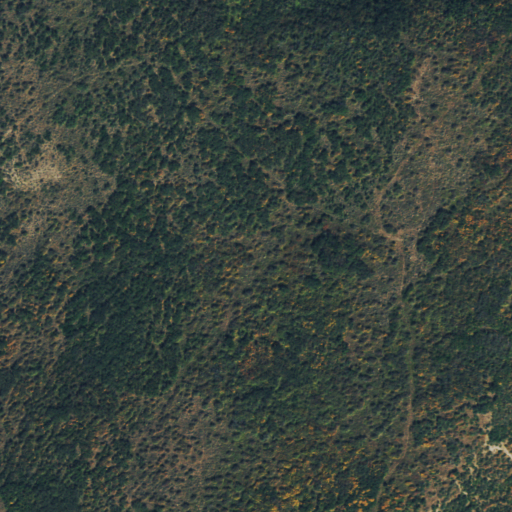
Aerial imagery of valley in Colorado named West Gulch containing only deciduous forest